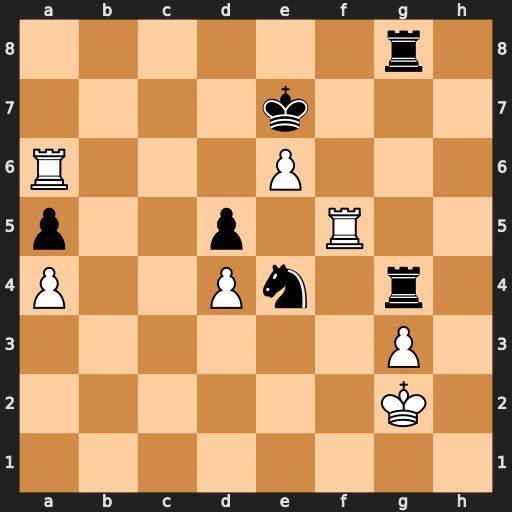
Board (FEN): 6r1/4k3/R3P3/p2p1R2/P2Pn1r1/6P1/6K1/8
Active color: w
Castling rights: -
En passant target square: -
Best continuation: Rf7+ Ke8 Ra8#